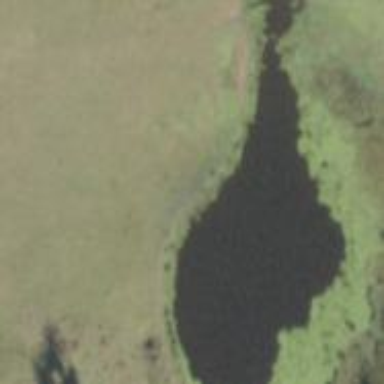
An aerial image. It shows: Marsh wetland.